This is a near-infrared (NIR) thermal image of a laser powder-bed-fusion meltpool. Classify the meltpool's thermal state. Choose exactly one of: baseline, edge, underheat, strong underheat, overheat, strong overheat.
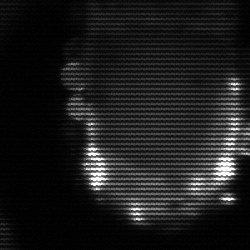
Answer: baseline